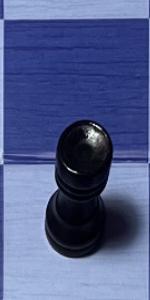
Label: Rook_Black